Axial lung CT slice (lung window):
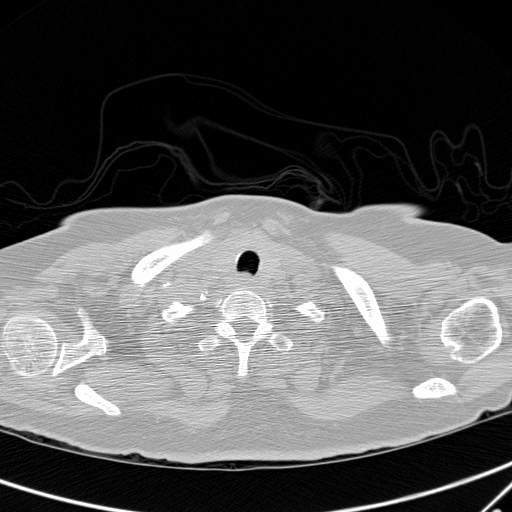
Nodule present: no